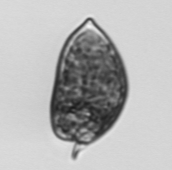
Label: Prorocentrum_micans